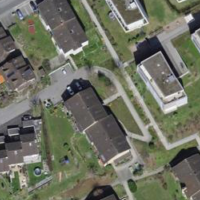
EUNIS habitat code: 55
Species observed at this site:
Anguis fragilis